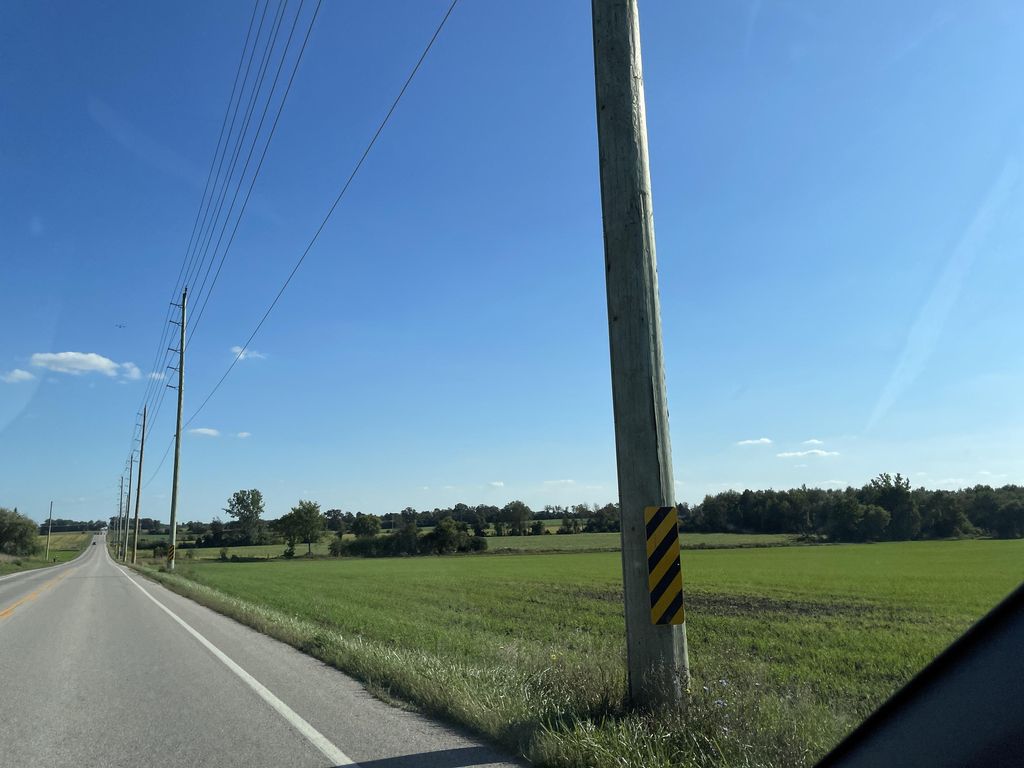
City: kitchener-waterloo